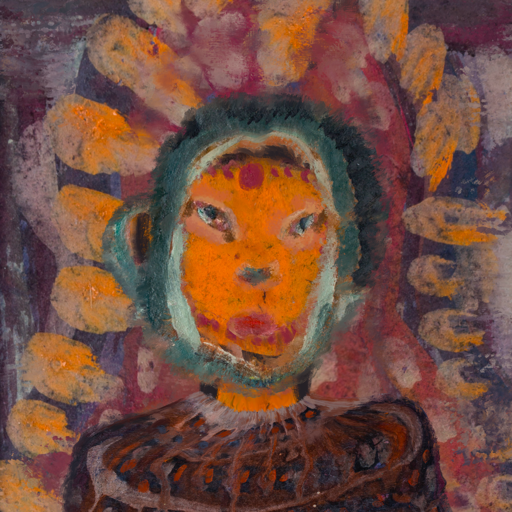
Background: Doll, Head And Neck Front: Doll, Face Front: Boggyland, Bust: Hypocrite, Hair Front: Boggyland, Head Accessory: Blank, Second Necklace: Blank, Necklace: Blank, Baby: Blank